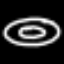
Label: donut